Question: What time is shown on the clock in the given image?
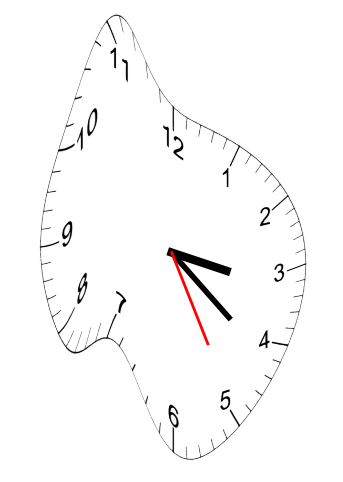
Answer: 03:21:25